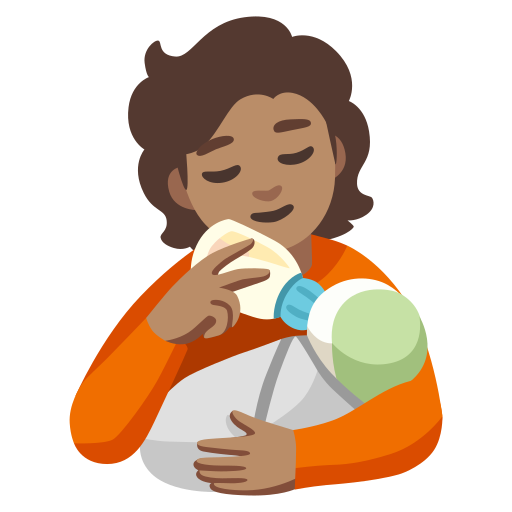
Emoji: 🧑🏽‍🍼